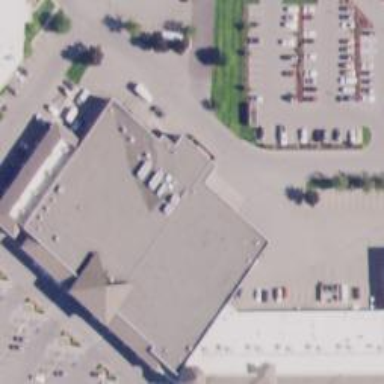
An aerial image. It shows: Pharmacy providing healthcare services.